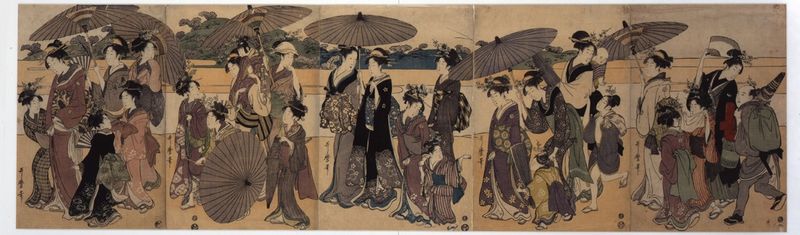
Künstler: Kitagawa Utamaro
Standort: Hamburg
Institution: Museum für Kunst und Gewerbe Hamburg
Schlagwörter: baum, frauen, frau, zeichnung, schirm, sonnenschirm, natur, strauch, holzschnitt, japan, druckgraphik, druckgrafik, zeit, farbholzschnitt, kimono, edo, reproduktionen, druckerzeugnisse, bäume, sträucher, ukiyo, kirschblüten